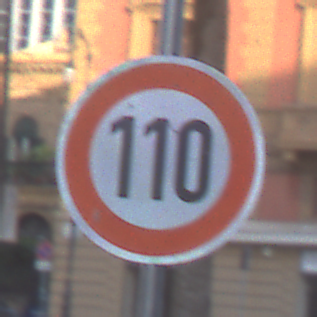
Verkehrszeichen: Geschwindigkeit110
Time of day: SunriseSunset
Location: Outdoor (Urban)
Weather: PartlyCloudy
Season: NotSpecified
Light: Natural